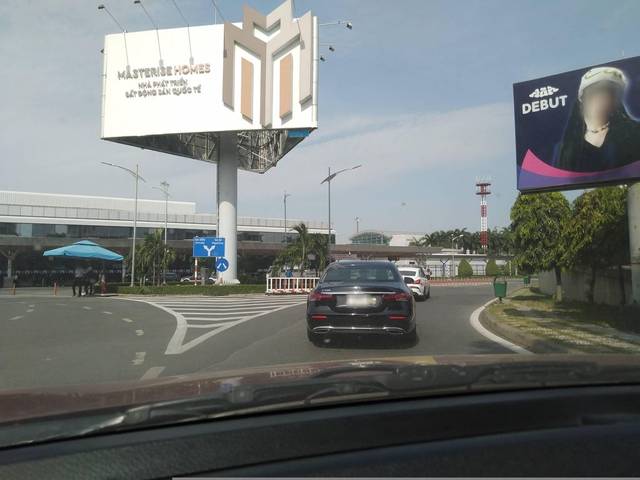
Region: Vietnam
Coordinates: 10.814, 106.663